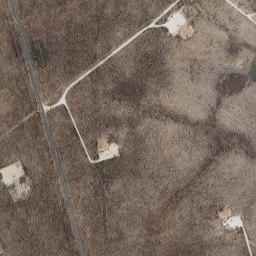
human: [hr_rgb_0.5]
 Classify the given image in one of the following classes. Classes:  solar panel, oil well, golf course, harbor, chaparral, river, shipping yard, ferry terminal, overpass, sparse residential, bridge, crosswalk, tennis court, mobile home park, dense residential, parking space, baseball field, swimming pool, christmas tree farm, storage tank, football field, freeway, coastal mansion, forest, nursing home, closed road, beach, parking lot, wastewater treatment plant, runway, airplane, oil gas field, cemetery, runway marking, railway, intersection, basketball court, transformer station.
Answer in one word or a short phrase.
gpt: oil gas field